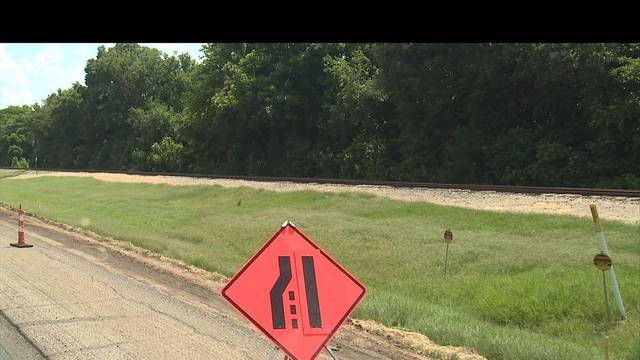
Region: United States
Coordinates: 32.579, -93.731